Field crop: tomato
Growth stage: 2
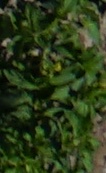
Species: tomato